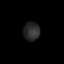
Tissue: lung
Cell type: Endothelial cells
Senescence score: 0.7064
Nuclear area (px): 300
Mean DAPI intensity: 42.867